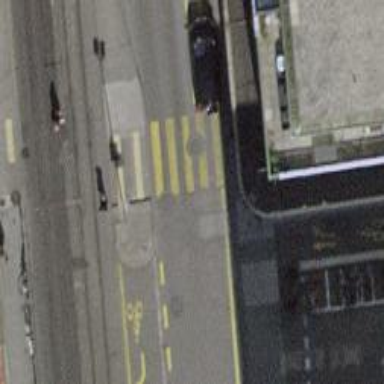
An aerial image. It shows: Uncontrolled zebra crossing on the road.